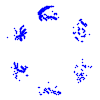
Particle: pion